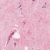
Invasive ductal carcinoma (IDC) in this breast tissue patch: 0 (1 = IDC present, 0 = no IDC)